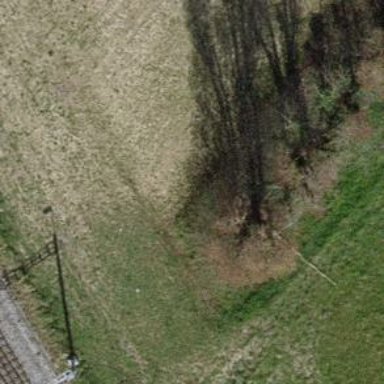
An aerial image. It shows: Hedge barrier.